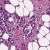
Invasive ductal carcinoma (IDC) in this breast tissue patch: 1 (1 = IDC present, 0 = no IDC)